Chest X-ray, PA view. Patient: 16 years old, sex M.
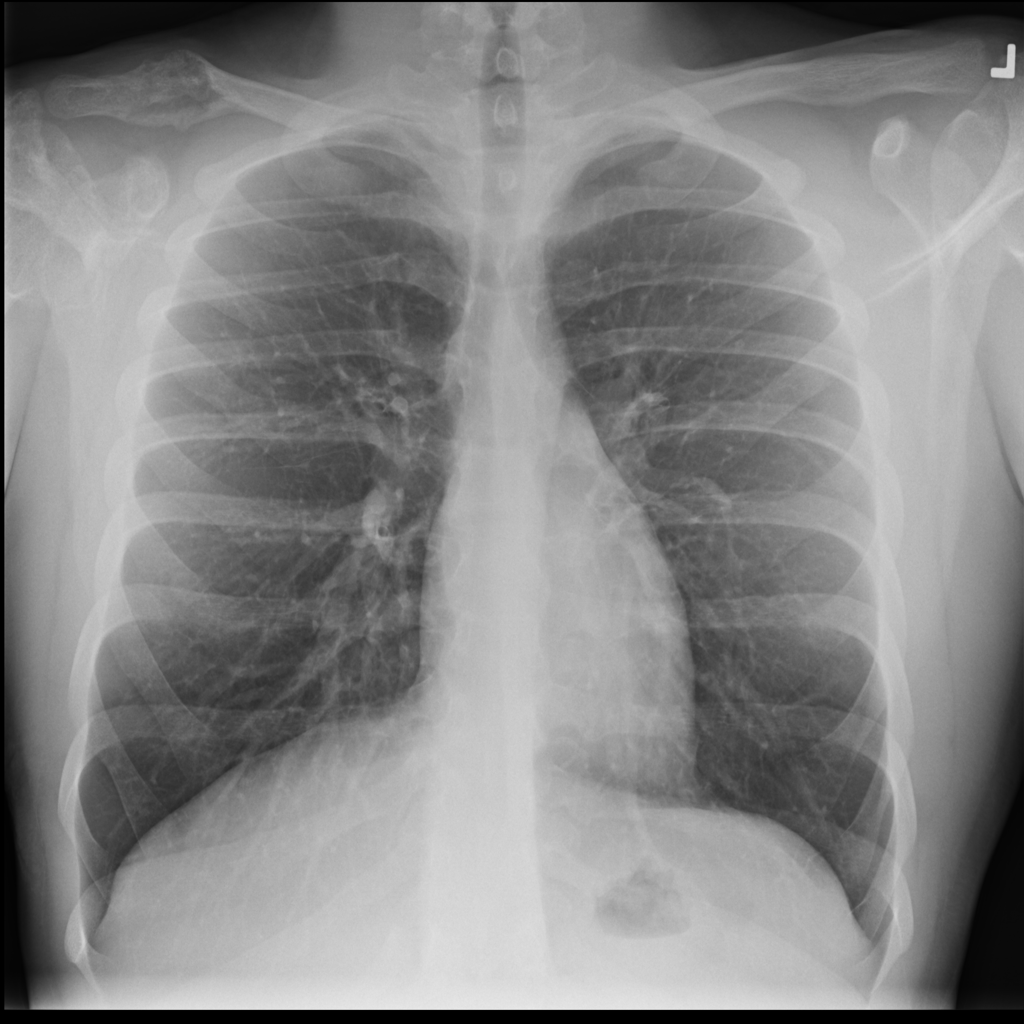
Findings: No Finding